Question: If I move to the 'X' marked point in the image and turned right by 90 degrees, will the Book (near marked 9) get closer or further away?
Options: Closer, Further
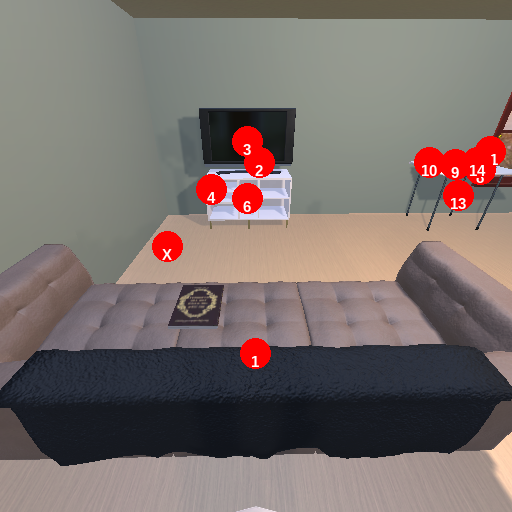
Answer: Closer